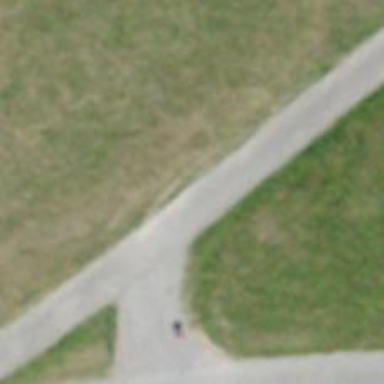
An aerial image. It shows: Asphalt track with grade1 tracktype.